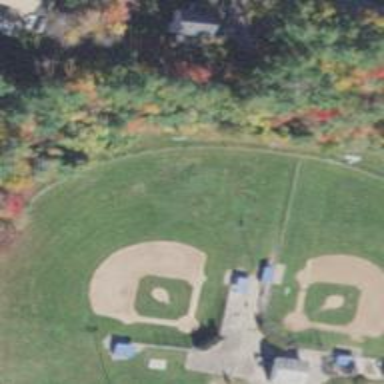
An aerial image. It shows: Baseball pitch for leisure land.